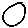
Label: circle